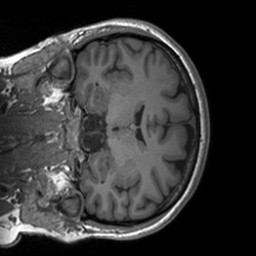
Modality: T1w
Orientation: coronal
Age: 22
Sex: female
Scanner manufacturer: siemens
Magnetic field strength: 3 T
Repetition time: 1.9 s
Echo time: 0.00226 s